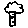
Label: tree